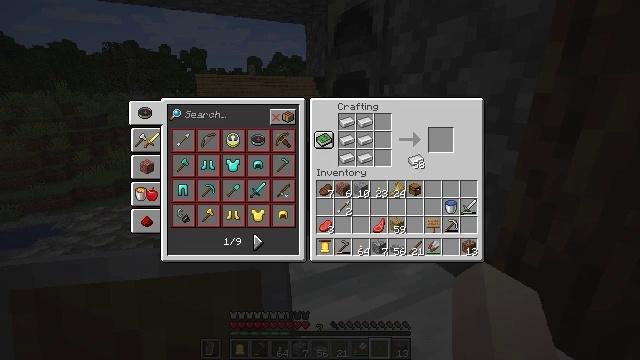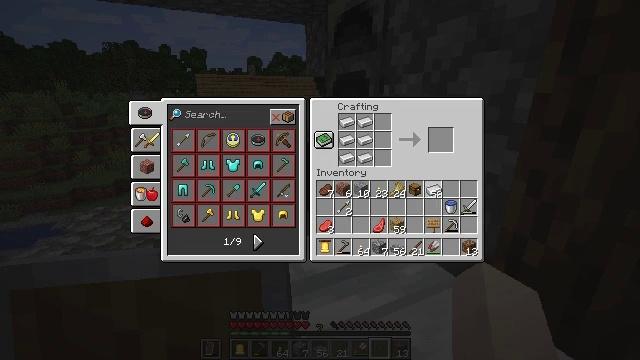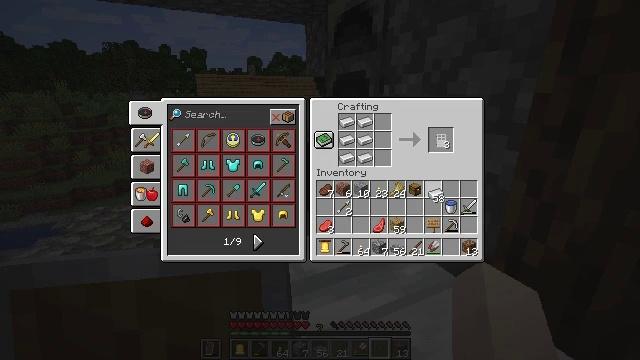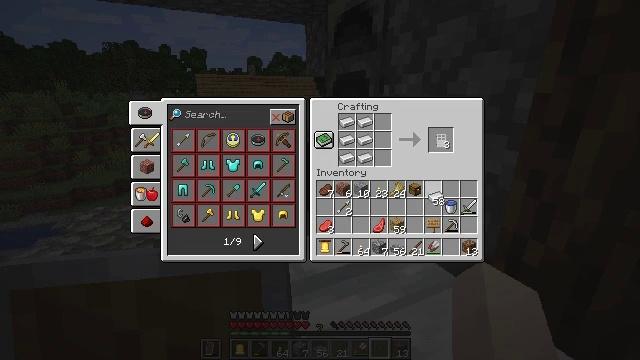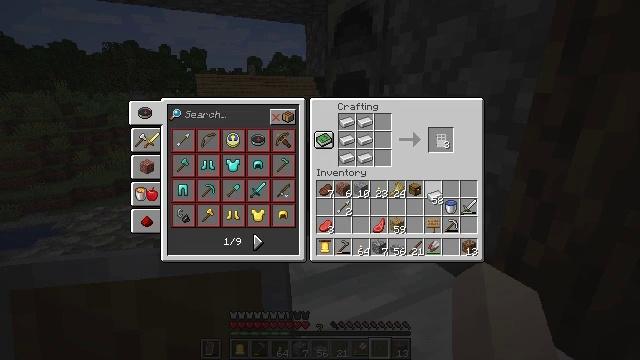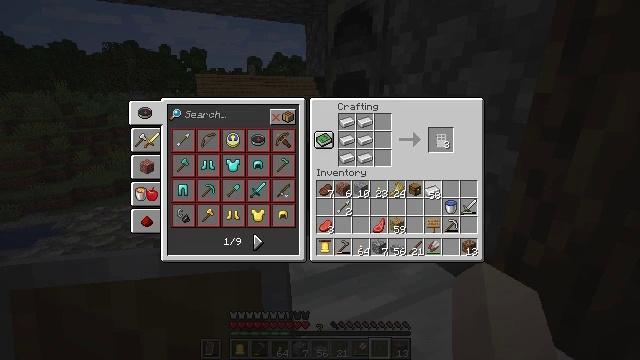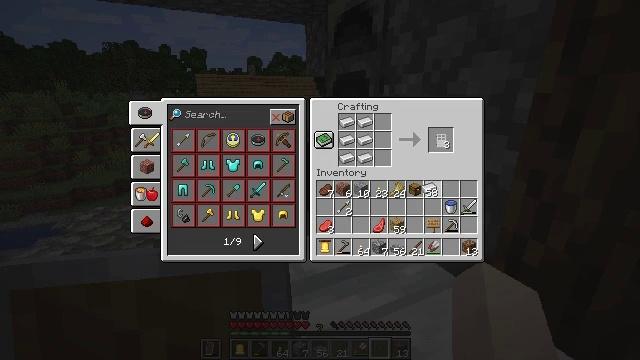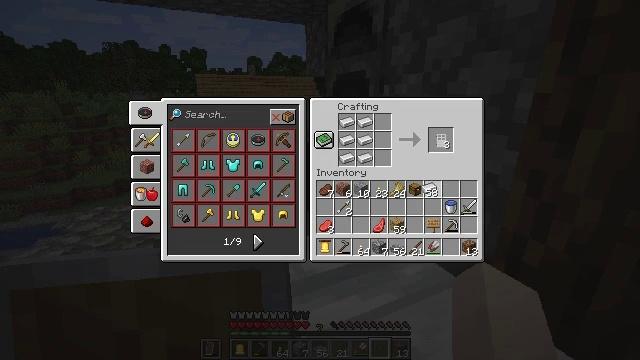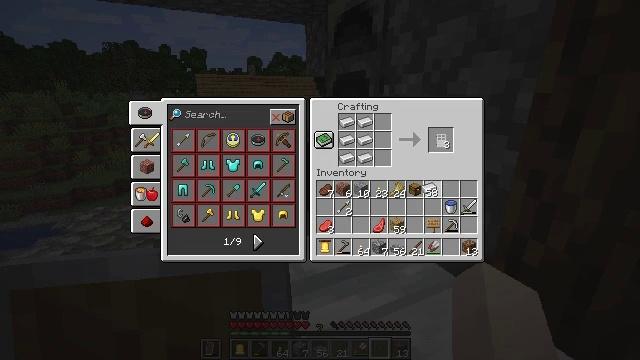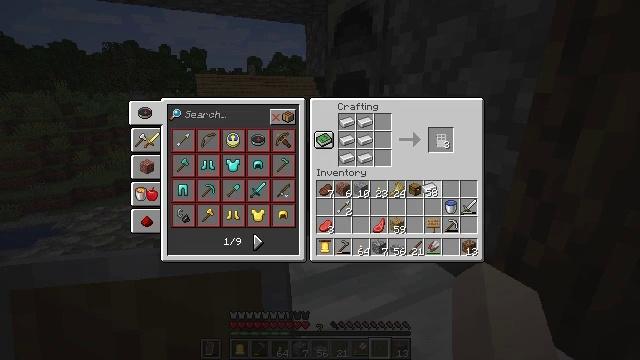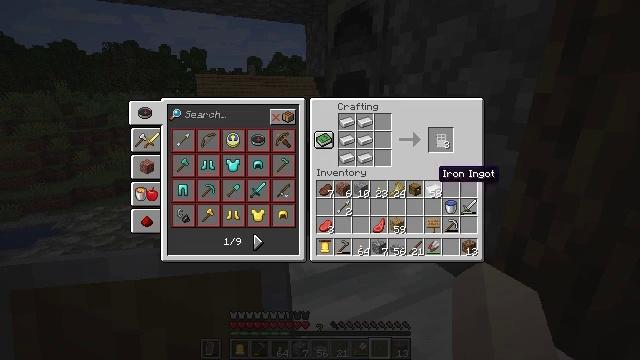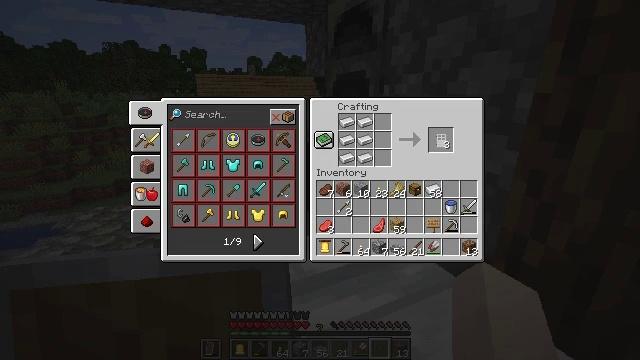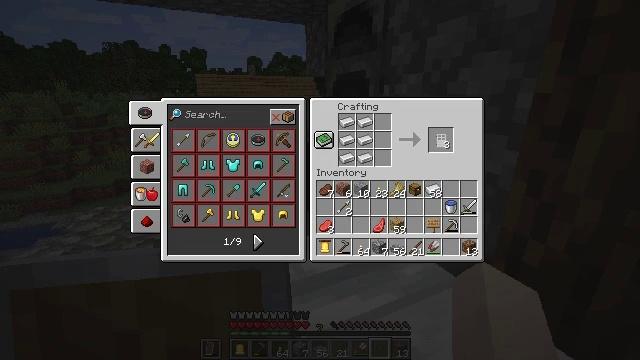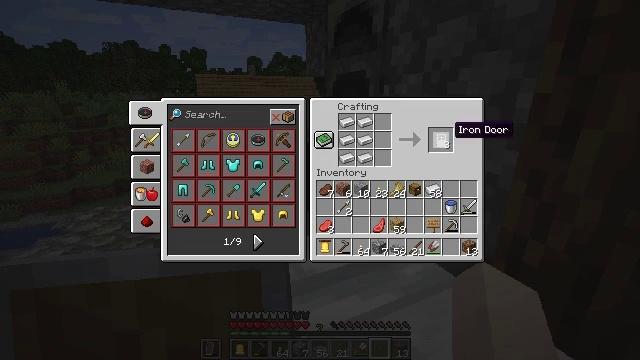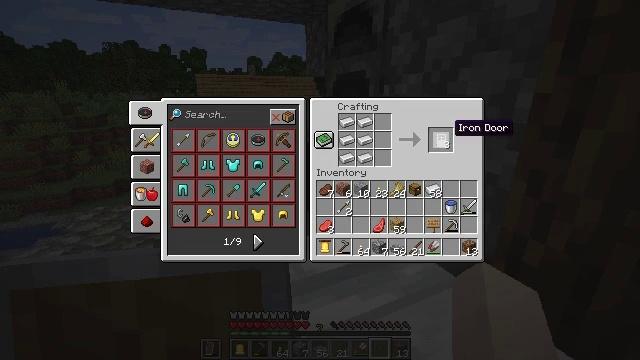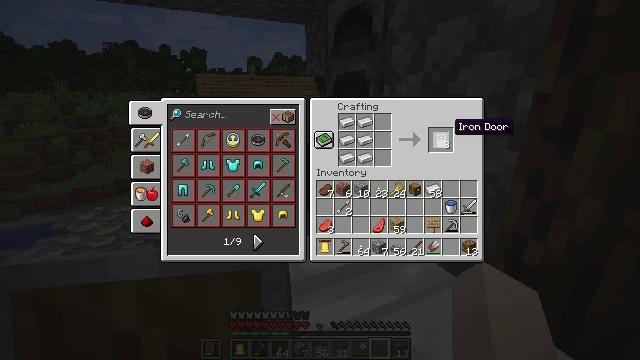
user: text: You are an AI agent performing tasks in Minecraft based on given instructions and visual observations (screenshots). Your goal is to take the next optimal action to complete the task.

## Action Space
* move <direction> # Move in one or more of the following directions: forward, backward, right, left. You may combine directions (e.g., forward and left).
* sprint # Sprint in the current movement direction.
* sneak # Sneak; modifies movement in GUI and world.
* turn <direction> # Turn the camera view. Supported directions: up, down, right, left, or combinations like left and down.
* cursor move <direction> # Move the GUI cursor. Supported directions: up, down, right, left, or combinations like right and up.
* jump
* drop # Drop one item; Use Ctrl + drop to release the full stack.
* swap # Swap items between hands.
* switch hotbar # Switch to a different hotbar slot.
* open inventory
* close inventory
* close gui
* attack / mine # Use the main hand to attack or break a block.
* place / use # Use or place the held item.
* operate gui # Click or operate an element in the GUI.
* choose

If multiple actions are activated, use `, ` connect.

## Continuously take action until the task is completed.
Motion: motion action
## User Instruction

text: Use iron ingots to craft an iron door.
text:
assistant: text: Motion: turn right and down
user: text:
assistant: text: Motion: no_op
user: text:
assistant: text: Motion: no_op
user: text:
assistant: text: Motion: no_op
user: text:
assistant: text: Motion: no_op
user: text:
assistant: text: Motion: no_op
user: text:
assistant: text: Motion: attack / mine
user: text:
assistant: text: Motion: attack / mine
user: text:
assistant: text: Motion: attack / mine
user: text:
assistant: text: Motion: sneak
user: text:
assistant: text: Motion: sneak, turn up
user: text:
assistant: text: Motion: sneak, turn up
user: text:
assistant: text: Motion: sneak, turn up
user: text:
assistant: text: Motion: sneak
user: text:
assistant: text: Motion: sneak
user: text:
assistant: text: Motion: sneak, use / place
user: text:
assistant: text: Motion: sneak, use / place
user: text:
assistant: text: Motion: sneak
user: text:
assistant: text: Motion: sneak, turn down
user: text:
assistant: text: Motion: sneak, turn left and down
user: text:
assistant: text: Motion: sneak